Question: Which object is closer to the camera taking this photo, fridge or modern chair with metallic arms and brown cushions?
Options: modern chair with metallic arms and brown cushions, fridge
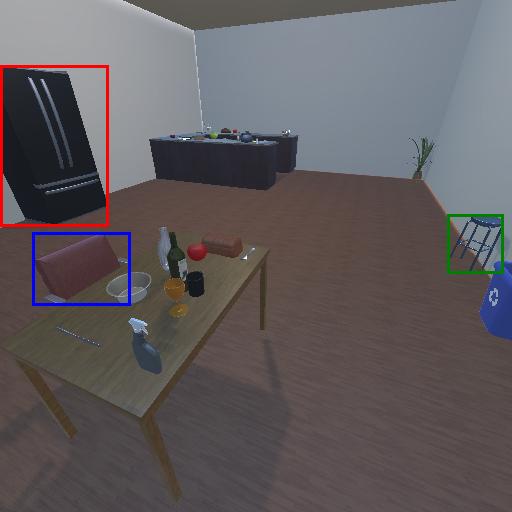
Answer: modern chair with metallic arms and brown cushions